Question: I am trying to initiate a scroll view in my UITextView and even though I seem to have selected the appropriate boxes, I can't seem to get the scrolling working. I have gone through multiple questions similar to this but none seem to have the answer.
I included an image of Xcode below:

Question 2: When I scroll down the majority of my text shows but the scrolling stops with two sentences or so left and I have to scroll down and hold it there to read. Any way I can fix this so it scrolls all the way to the bottom of the text?
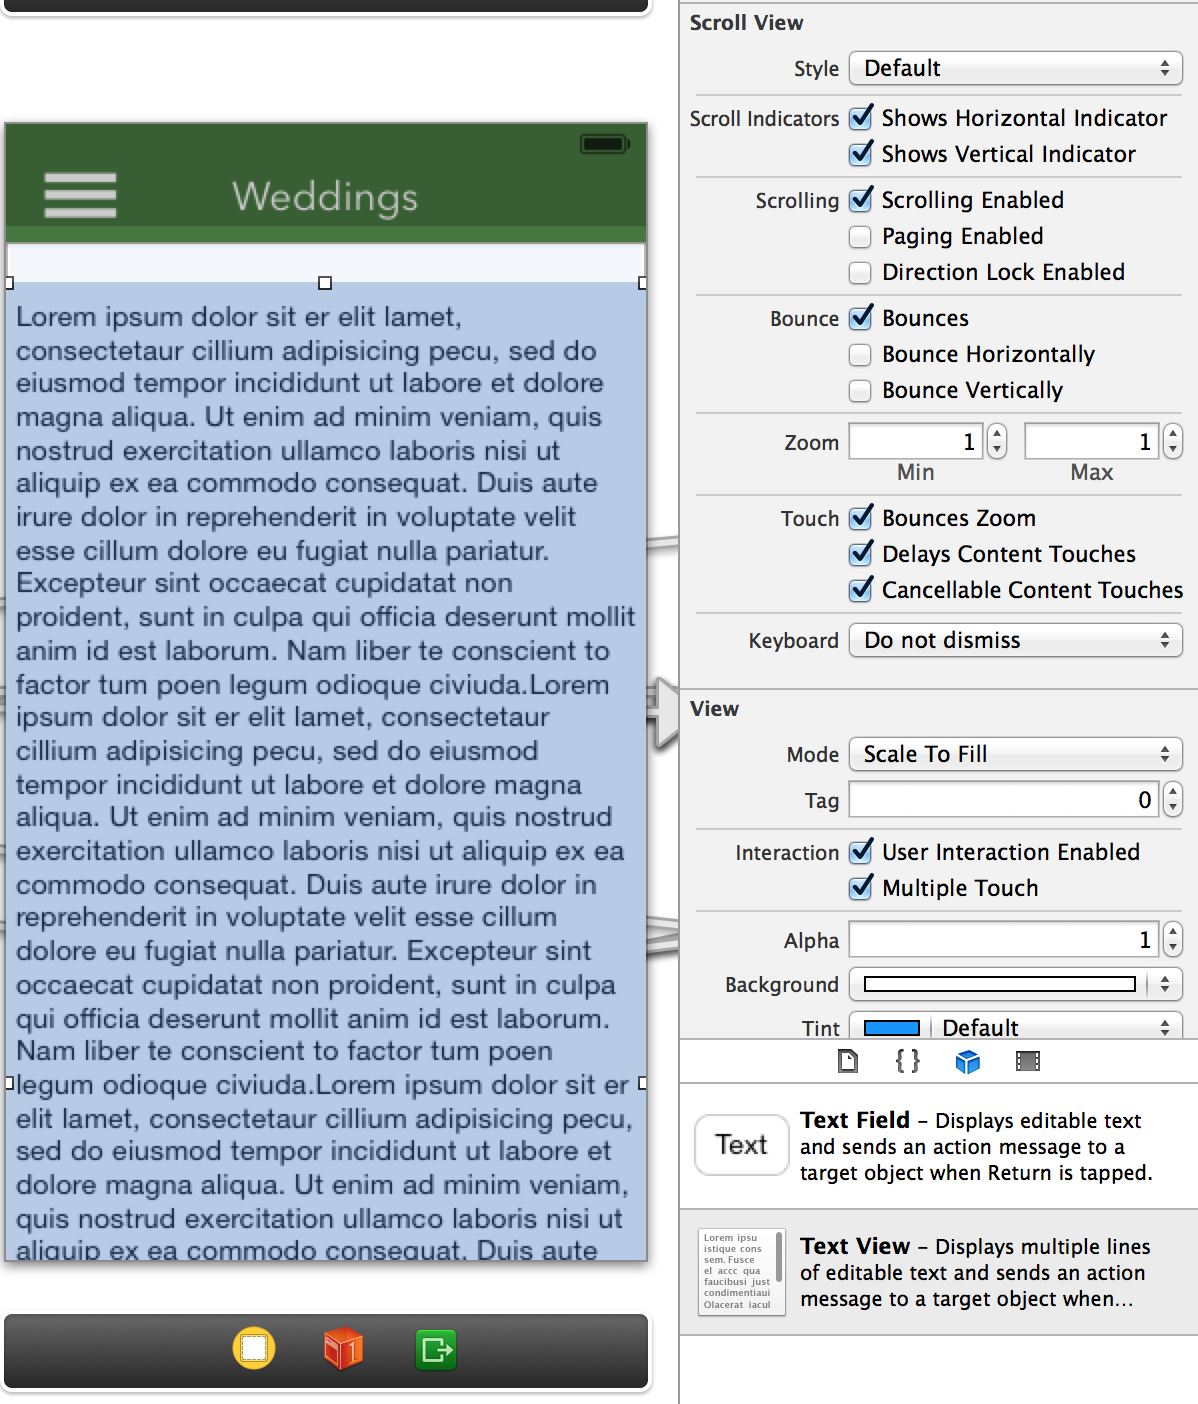
Answer: Can you check the two boxes: Bounce Horizontally and Bounce Vertically and see what's happening? Sometimes your content are actually way bigger than your view, and they are touching a invisible outer box. If you can see they actually move, that means there is nothing wrong with touch or scroll, is just the view layout problem.
For the content issue, my guess is that the content size is not right, you can programmatically adjust it with 'textView.frame' property, set it to a proper size, such as the frame of the window or the frame of the content, which are 'CGRect' classes. Comment below to see if this can solve your second problem.